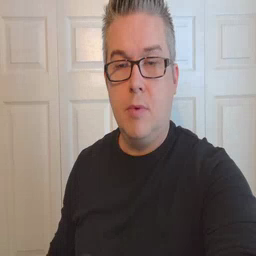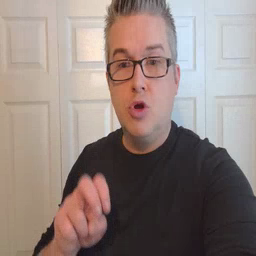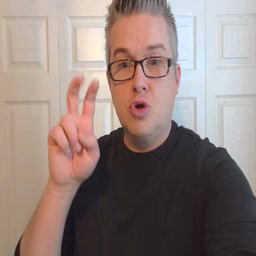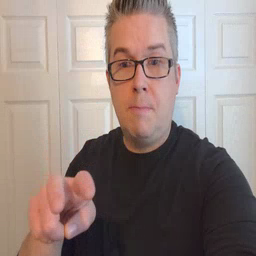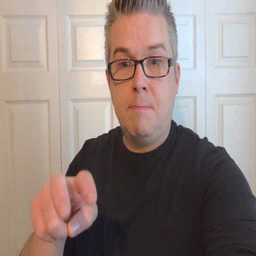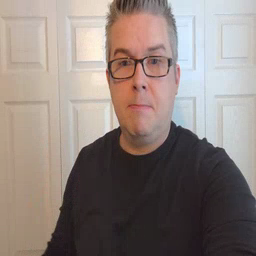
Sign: jump